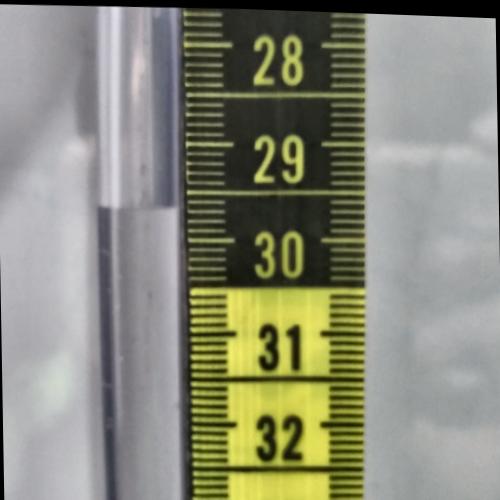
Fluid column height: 29.7 cm